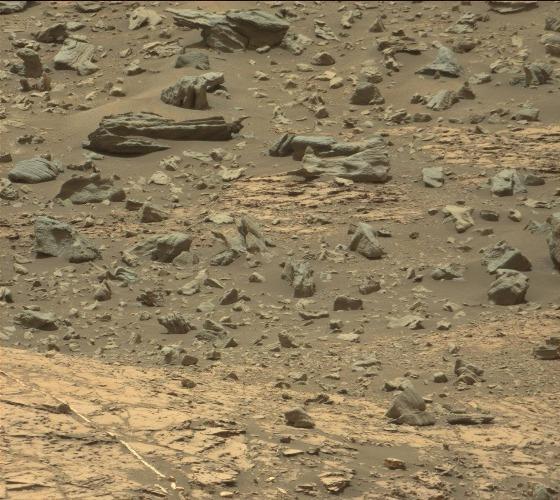
Terrain classes present: Gravel / Sand / Soil, Rock, Shadow